Question: I mean the page links at the bottom of main page. You can see on the image below.

It seems like it is not within the theme css file. I checked twice.
I wonder from which directory and file i can edit this properties.
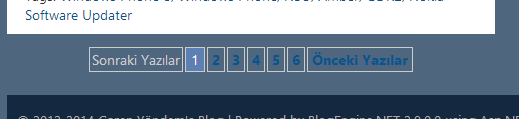
Answer: Alright. I found out my answer, i will write it down for newcomers so this may help.
I still didn't directly found the source of its css code but in your themes styles folder you should be able to find a PostPager ID. If you overwrite the 'li' and 'li a' properties of that ID you can customize the design a little bit.